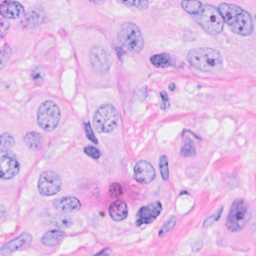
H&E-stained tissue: Breast